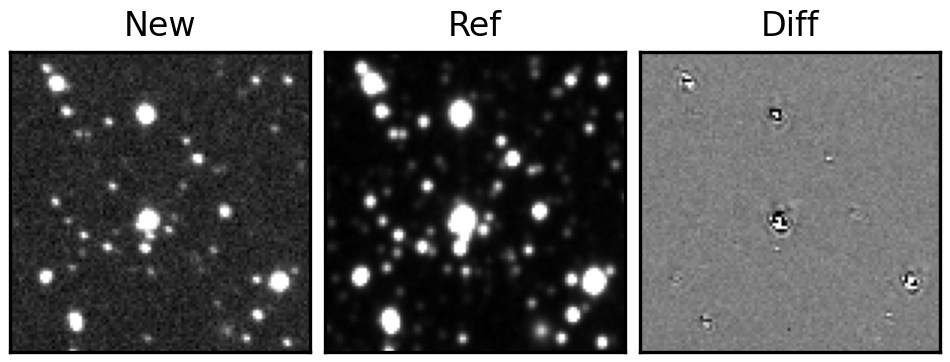
Label: bogus